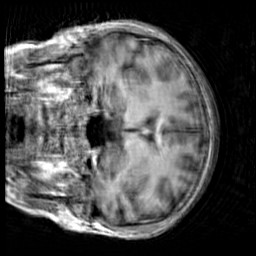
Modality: T1w
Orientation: coronal
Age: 31
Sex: male
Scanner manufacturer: siemens
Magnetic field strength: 3 T
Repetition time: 2.3 s
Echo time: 0.00303 s